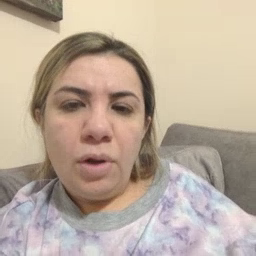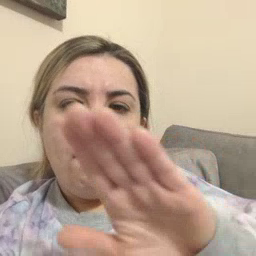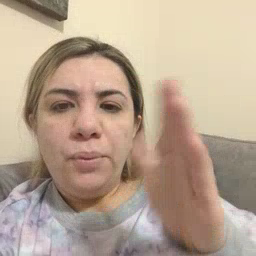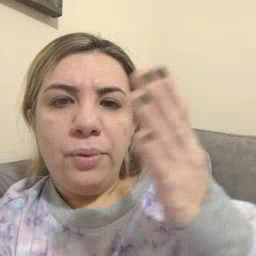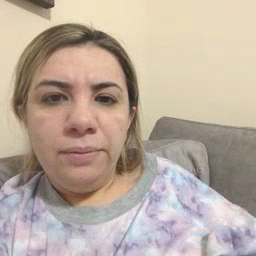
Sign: book